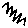
Label: zigzag